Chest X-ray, PA view. Patient: 63 years old, sex M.
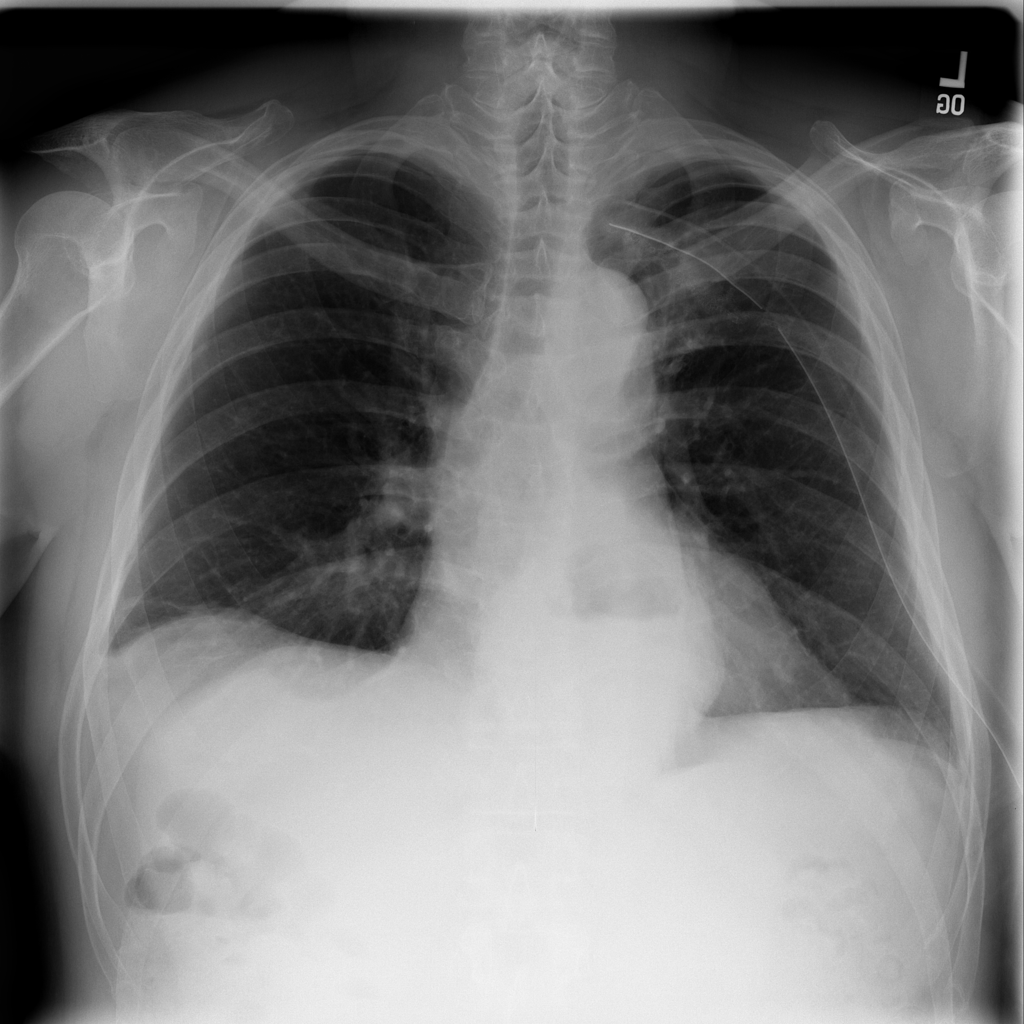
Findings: Atelectasis, Hernia